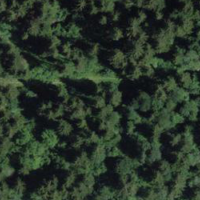
EUNIS habitat code: 44
Species observed at this site:
Aphantopus hyperantus
Argynnis paphia